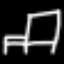
Label: chair